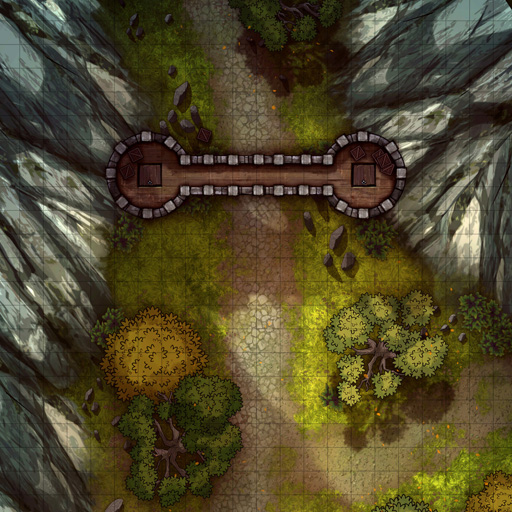
A D&D Grid Map fortress wall across a road with trees to the south and cliffs to the west and east (Forest Gate Map)